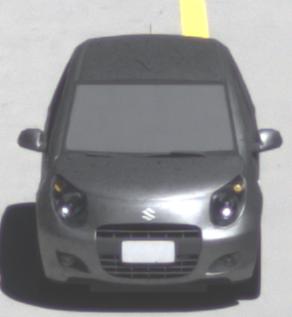
Make: Suzuki
Model: Alto 1.0
Detailed model: Alto (V)
Model produced from: 2011/02
Model produced until: 2011/03
Doors: 5
Color: gray
Road condition: dry road
Daytime: midday
Contrast: high contrast